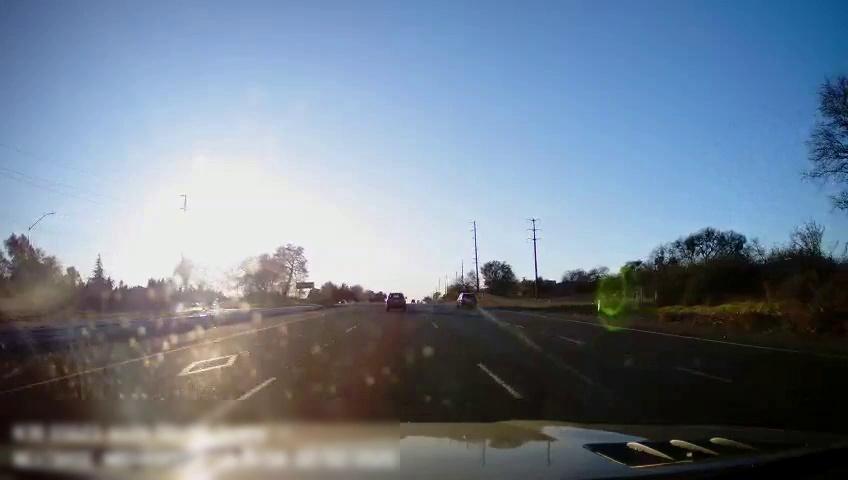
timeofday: Day
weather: Sunny
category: Drivable Space
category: Vehicles | SUV
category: Vehicles | SUV
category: Lanes | Current Lane
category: Lanes | Current Lane
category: Lanes | Alternate Lane
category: Lanes | Alternate Lane
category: Lanes | Alternate Lane